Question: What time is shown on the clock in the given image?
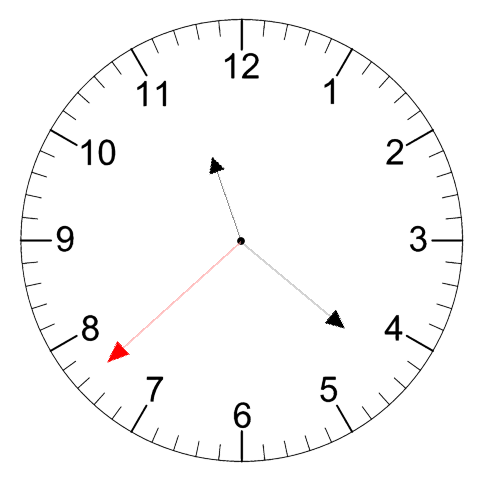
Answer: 11:21:38